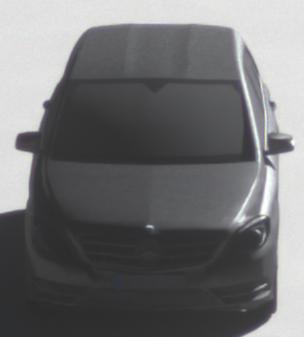
Make: Mercedes-Benz
Model: B 180 BlueEFFICIENCY
Detailed model: B-Class (246)
Model produced from: 2011/11
Model produced until: 2012/10
Doors: 5
Color: gray
Road condition: dry road
Daytime: morning or afternoon
Contrast: high contrast